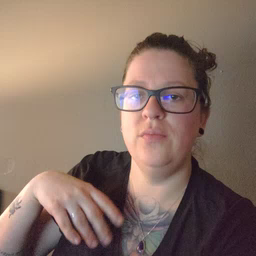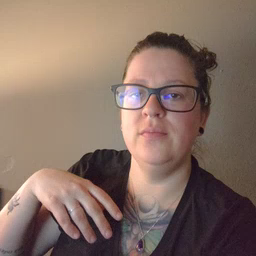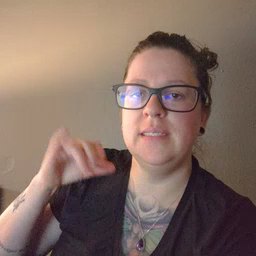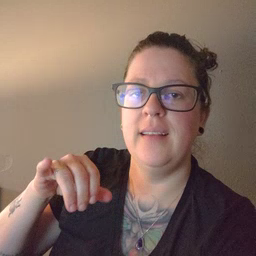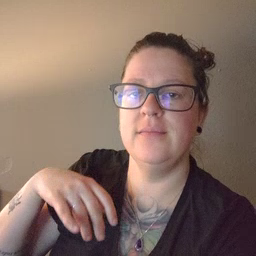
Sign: stay